Question: I have code to implement <URL>. The code has MathProxy for calculating arithmetic functions.
The left side example is one implementation, and the right side is the better one for C# (.NET) with AppDomain.
What benefits can I expect using AppDomain especially with Proxy Pattern?
'''
public MathProxy()
{
// Create Math instance in a different AppDomain
var ad = AppDomain.CreateDomain("MathDomain", null, null);
var o = ad.CreateInstance(
"DoFactory.GangOfFour.Proxy.NETOptimized",
"DoFactory.GangOfFour.Proxy.NETOptimized.Math");
_math = (Math)o.Unwrap();
}
'''

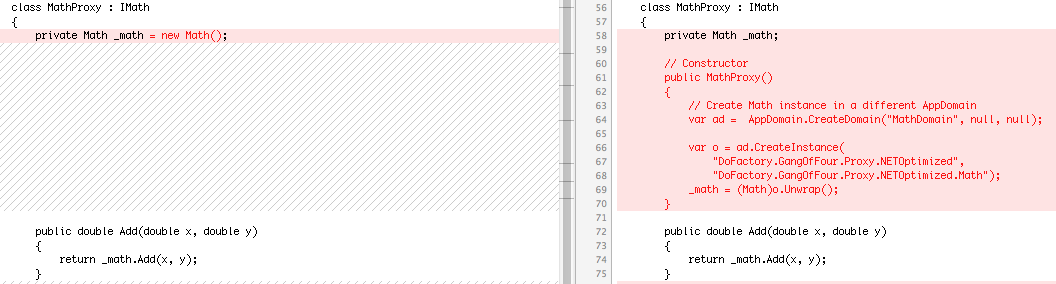
Answer: Any given Windows process that hosts the CLR can have one or more application domains defined that contain the executable code, data, metadata structures, and
resources. In addition to the protection guarantees built in by the process, an application domain further introduces the following guarantees:
- - -